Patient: sex F, age 69
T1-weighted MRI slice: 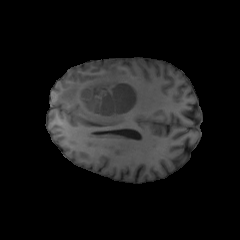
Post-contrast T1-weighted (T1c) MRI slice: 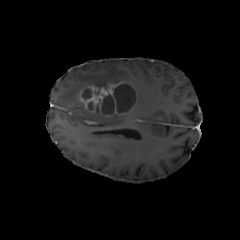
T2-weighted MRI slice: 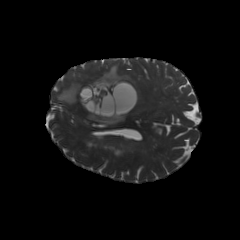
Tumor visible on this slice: yes
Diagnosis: Glioblastoma, IDH-wildtype
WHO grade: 4